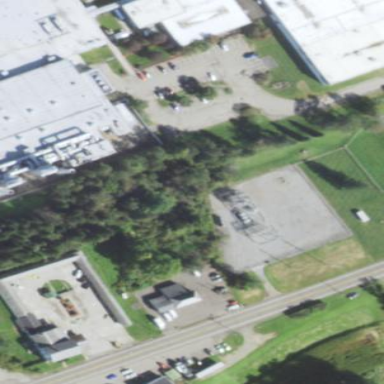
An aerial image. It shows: Power substation.